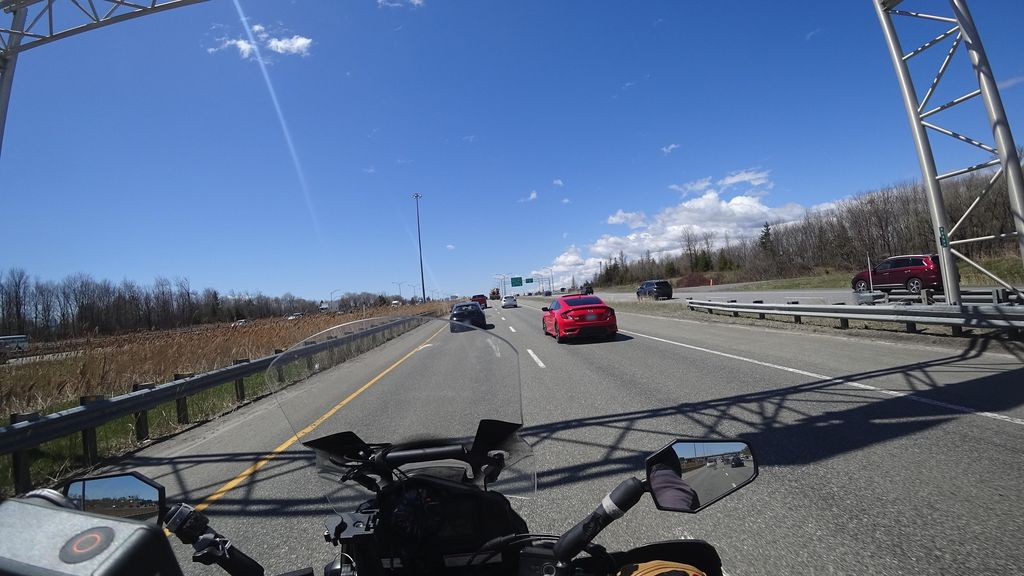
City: quebec_city